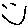
Label: smiley face